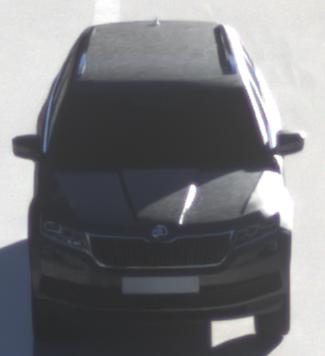
Make: Skoda
Model: Kodiaq 1.4 TSI
Detailed model: Kodiaq
Model produced from: 2017/03
Model produced until: 2018/05
Doors: 5
Color: gray
Road condition: wet road
Daytime: sunrise or sunset
Contrast: medium contrast